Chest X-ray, PA view. Patient: 51 years old, sex F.
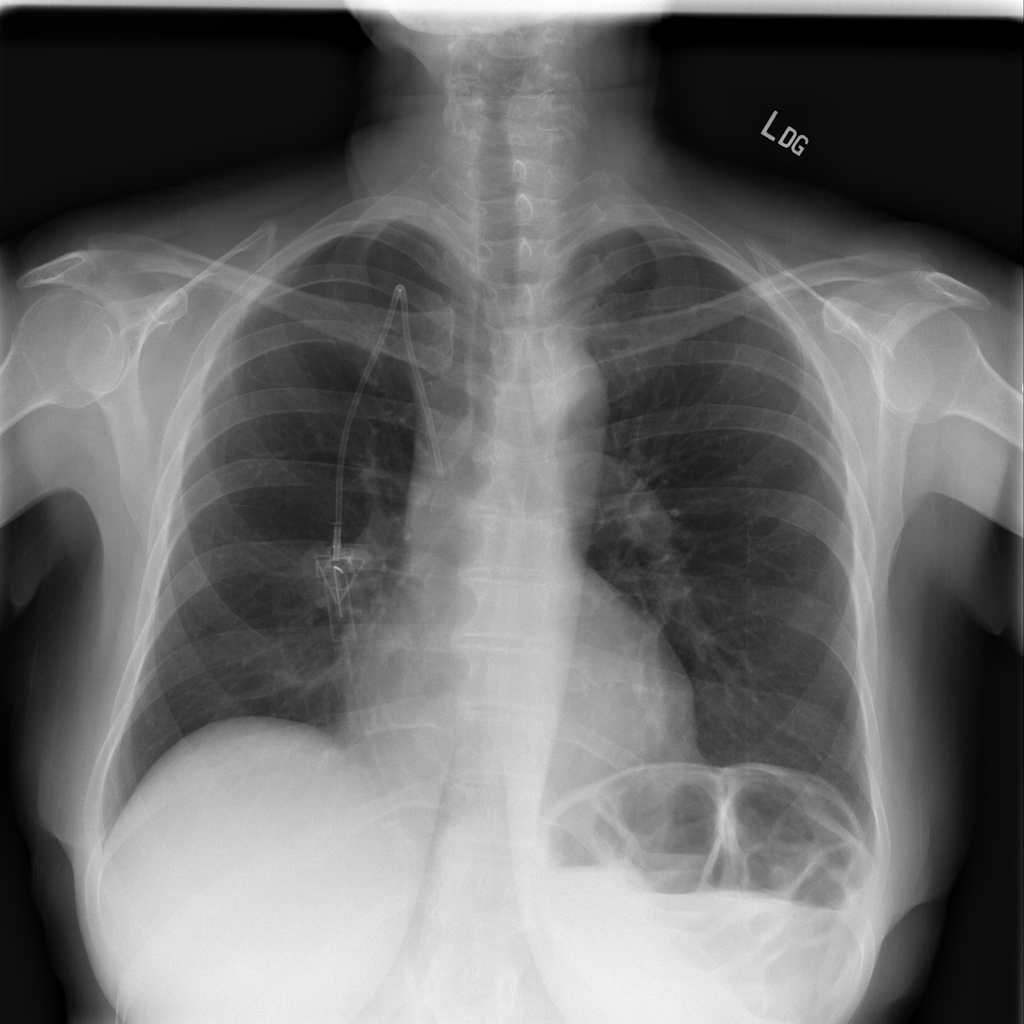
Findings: No Finding